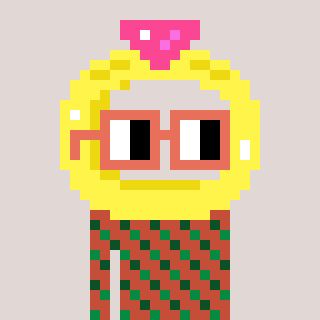
a pixel art character with square orange glasses, a ring-shaped head and a rust-colored body on a warm background